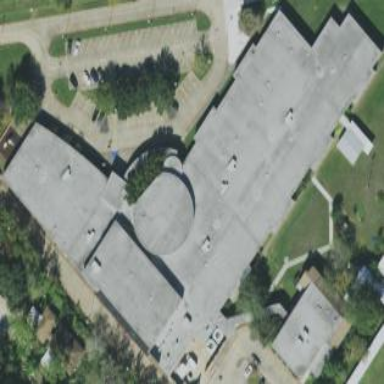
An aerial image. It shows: School building.